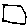
Label: square